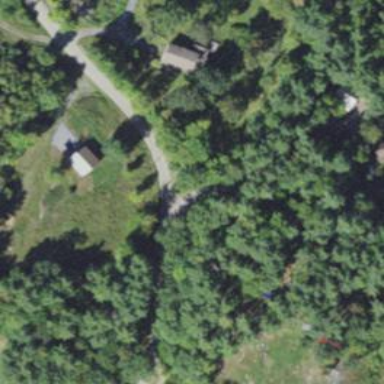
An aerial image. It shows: Driveway.